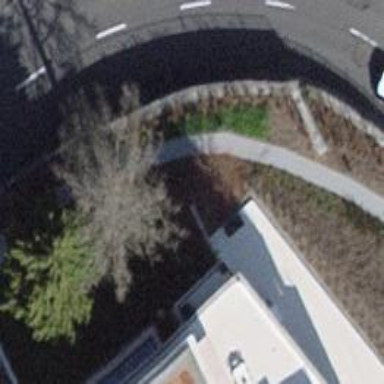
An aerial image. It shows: Footway with concrete surface.